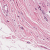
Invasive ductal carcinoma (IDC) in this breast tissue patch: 0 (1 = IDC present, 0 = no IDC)